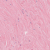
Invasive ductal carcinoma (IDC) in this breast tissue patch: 0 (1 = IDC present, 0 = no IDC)